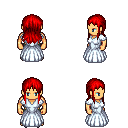
a pixel art fantasy rpg character, male body template, human, tanned skin, underdress, teal pants, red unkempt hairstyle, metal boots, four views (front, back, left, right), 2x2 character sprite sheet, small pixel art, hard edges, no anti-aliasing